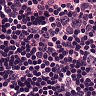
Metastatic tissue present: no